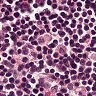
Metastatic tissue present: no